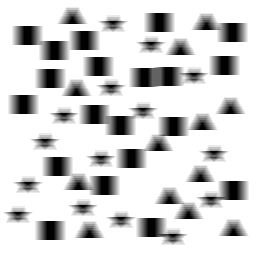
Squares: 20
Triangles: 13
Stars: 15
Total shapes: 48